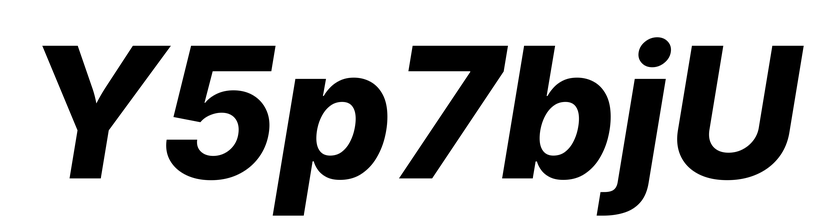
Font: Inter-Italic_ExtraBold_Italic